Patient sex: M
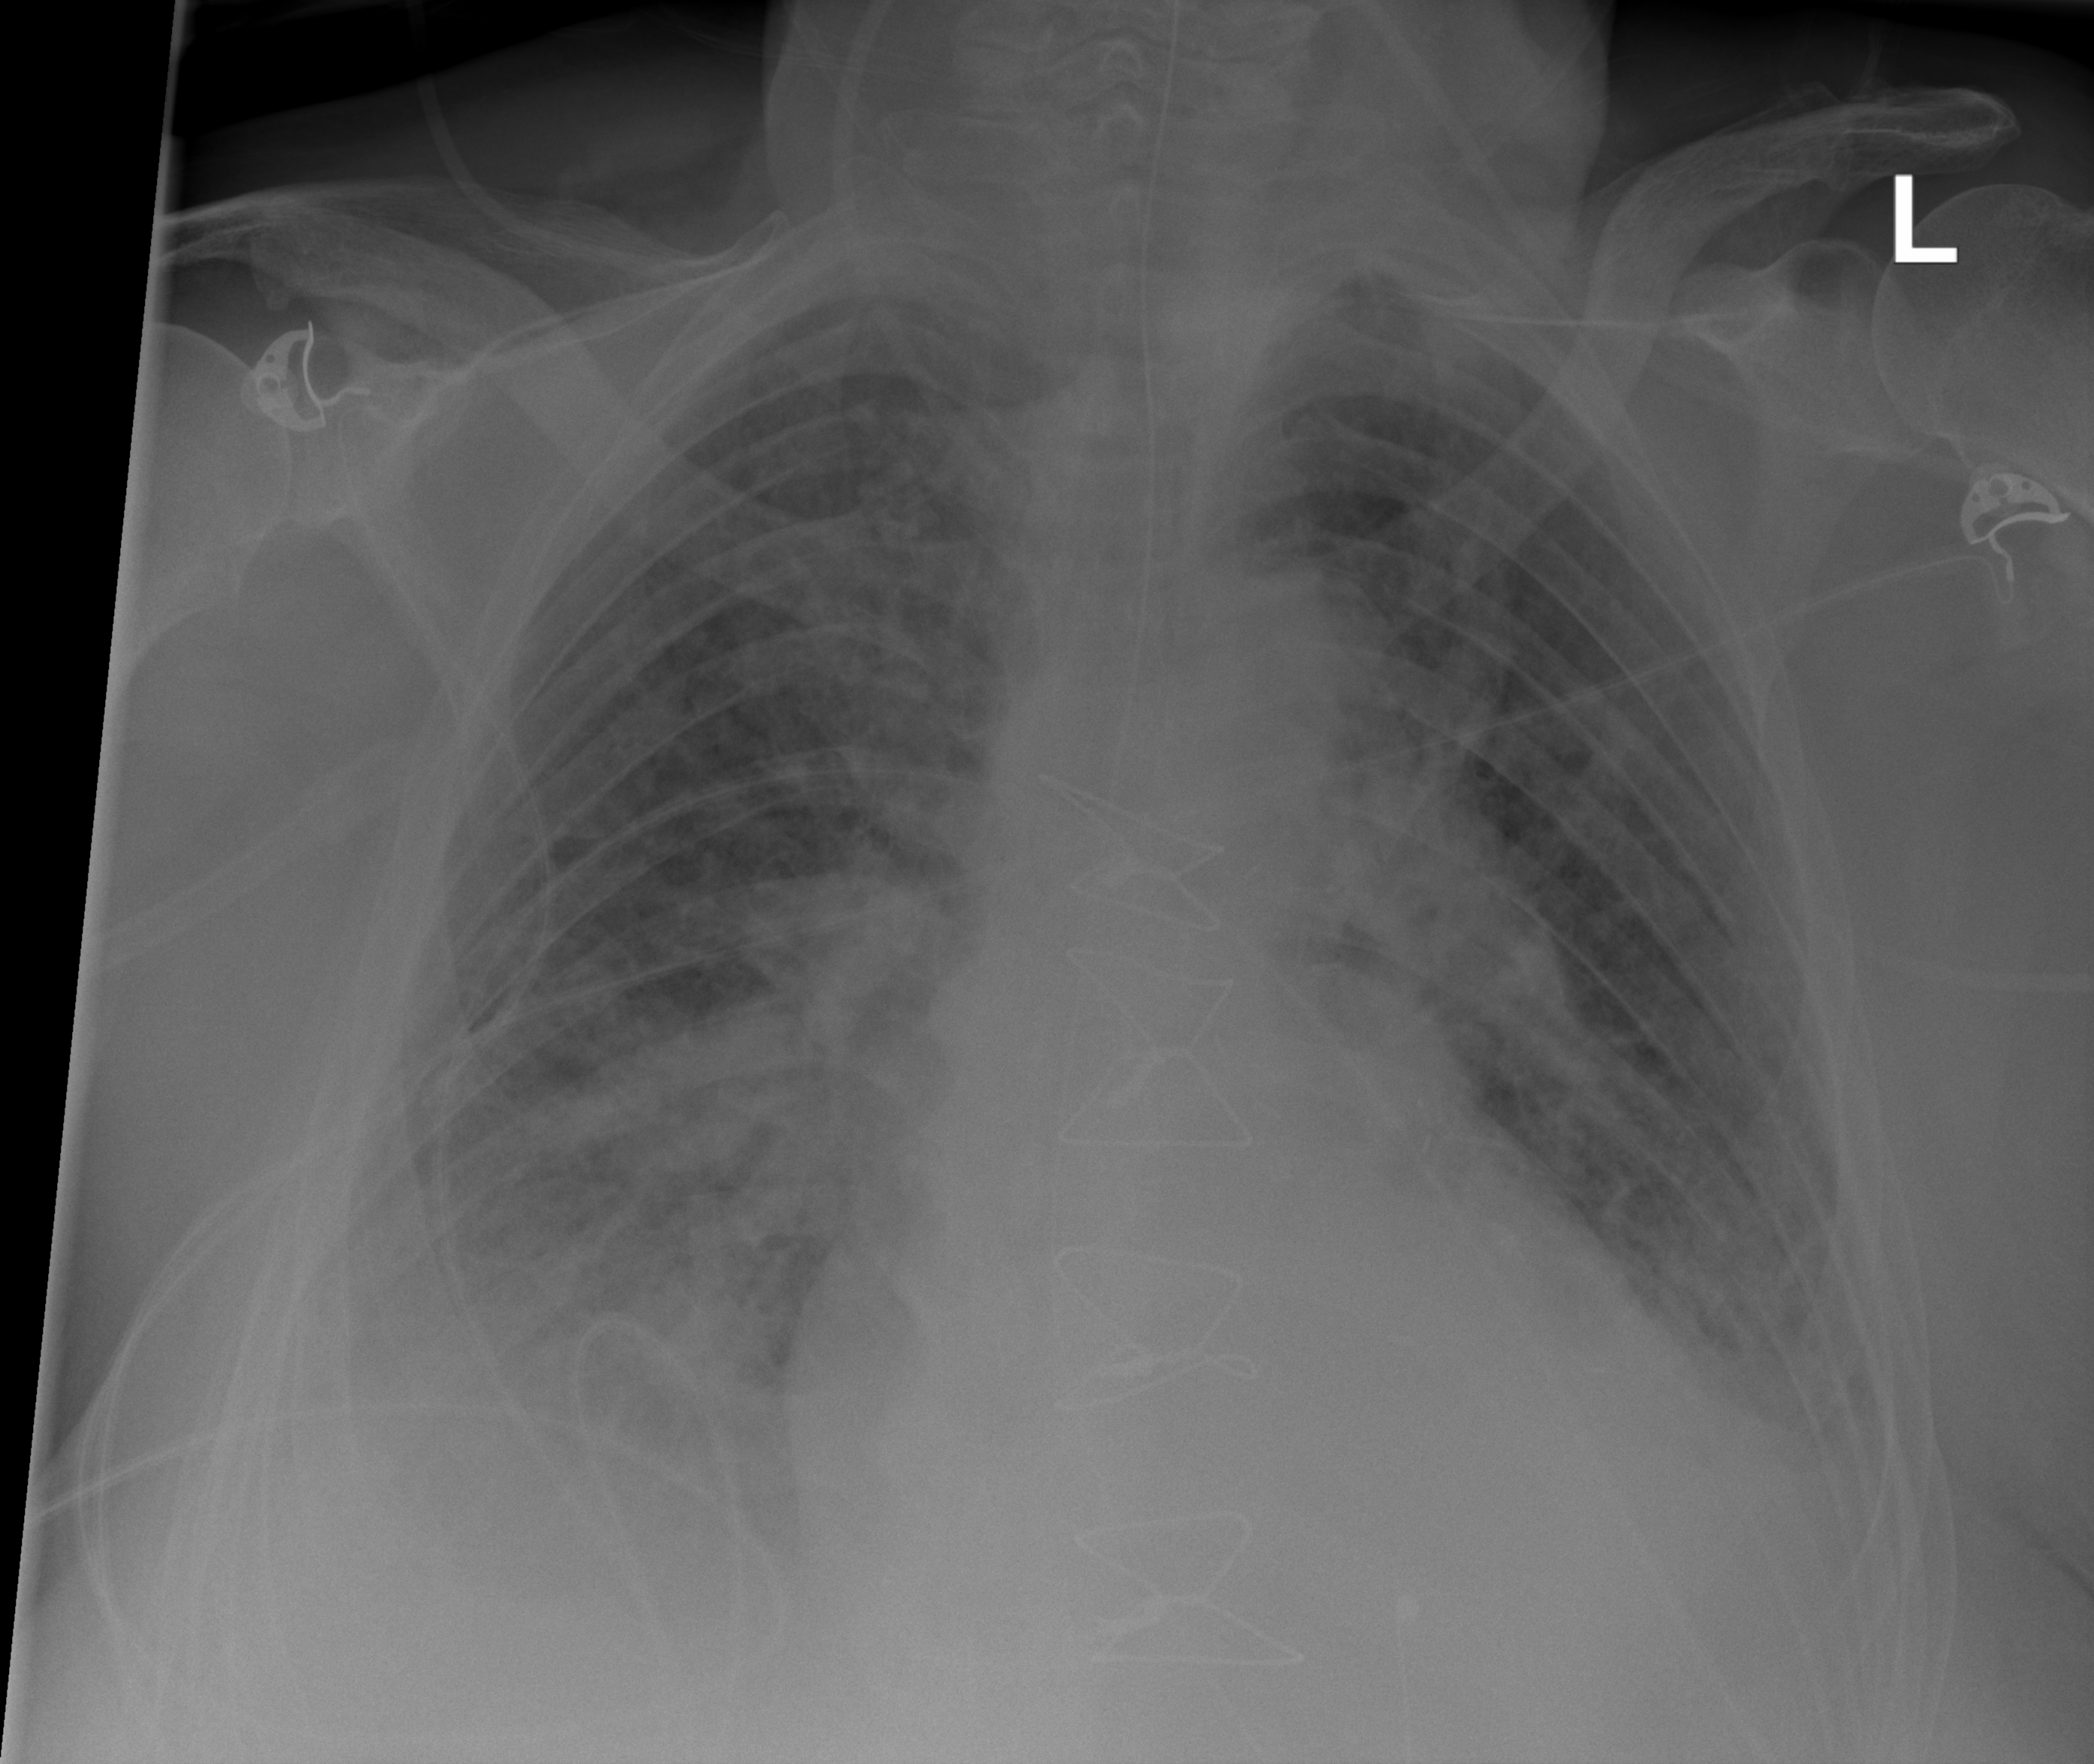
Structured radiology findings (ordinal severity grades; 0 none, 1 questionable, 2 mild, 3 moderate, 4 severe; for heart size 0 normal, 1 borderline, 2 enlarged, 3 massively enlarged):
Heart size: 1
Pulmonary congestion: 2
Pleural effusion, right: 2
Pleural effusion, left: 2
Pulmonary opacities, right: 3
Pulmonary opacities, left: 2
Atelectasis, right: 3
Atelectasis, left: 3